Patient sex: M
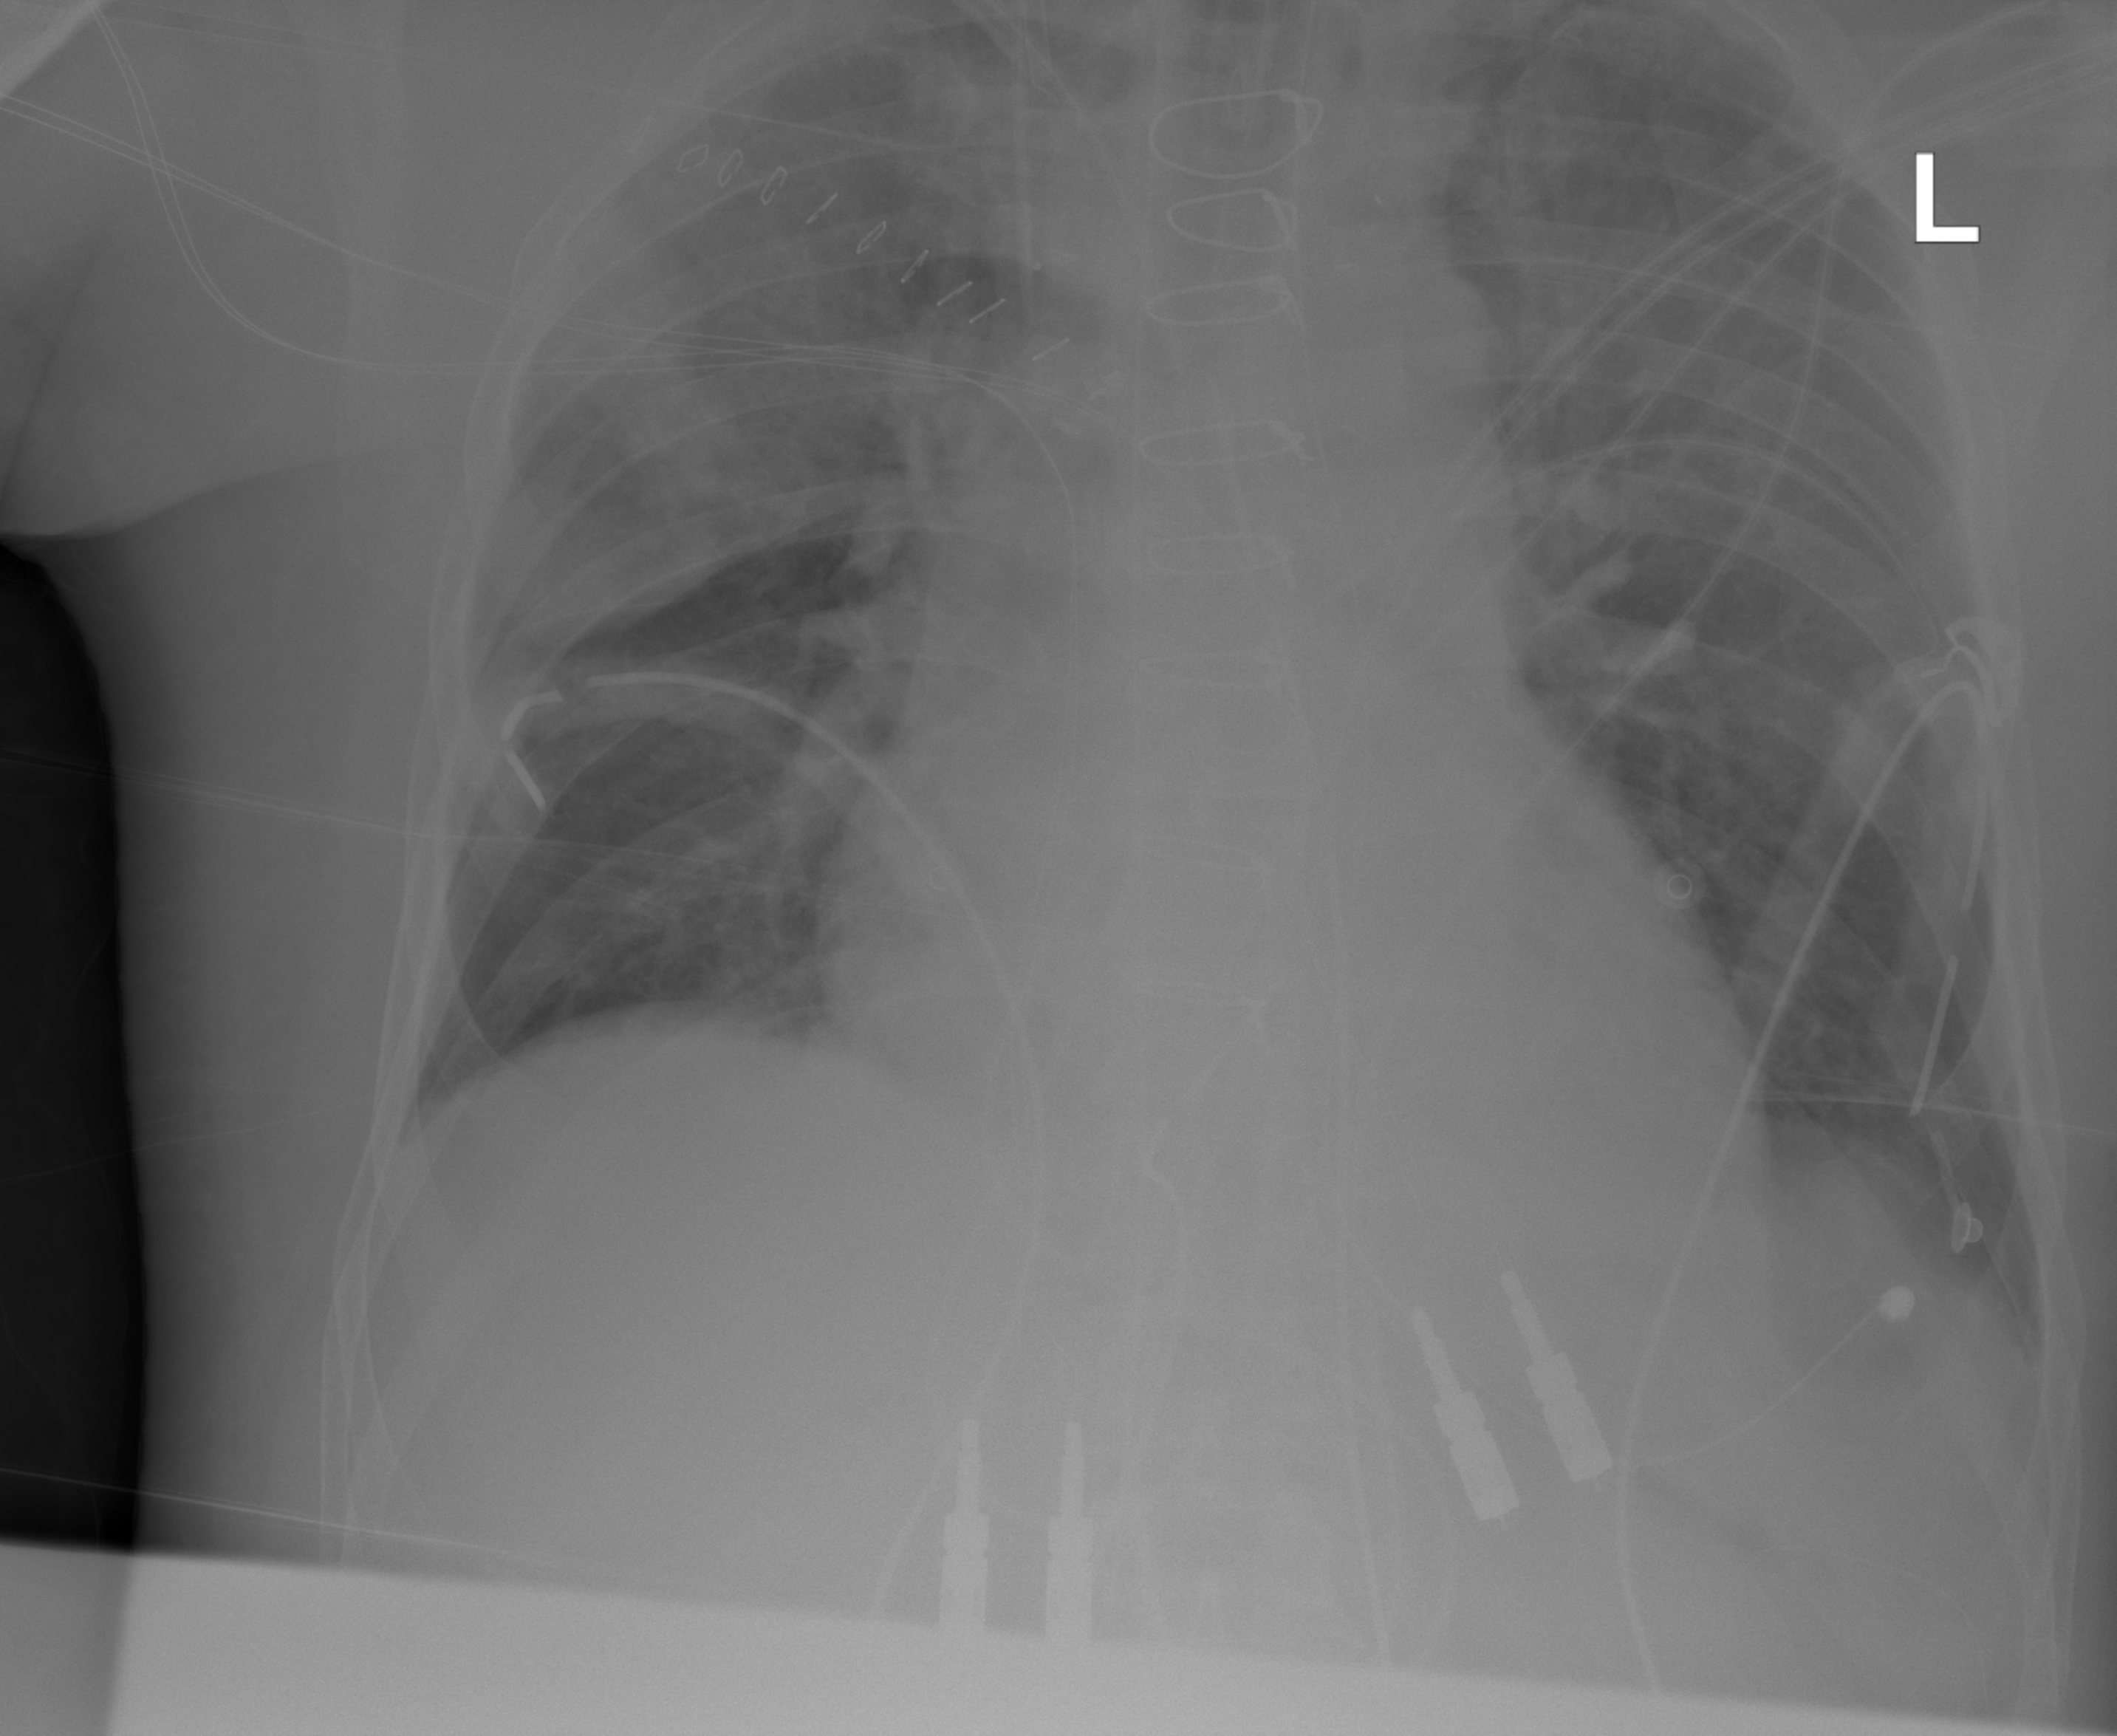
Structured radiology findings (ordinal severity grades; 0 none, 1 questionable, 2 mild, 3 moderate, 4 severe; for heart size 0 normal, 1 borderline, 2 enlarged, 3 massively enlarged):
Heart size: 1
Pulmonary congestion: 0
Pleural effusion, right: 0
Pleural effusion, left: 1
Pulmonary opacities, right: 2
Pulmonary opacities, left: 2
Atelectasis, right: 3
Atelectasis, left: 3